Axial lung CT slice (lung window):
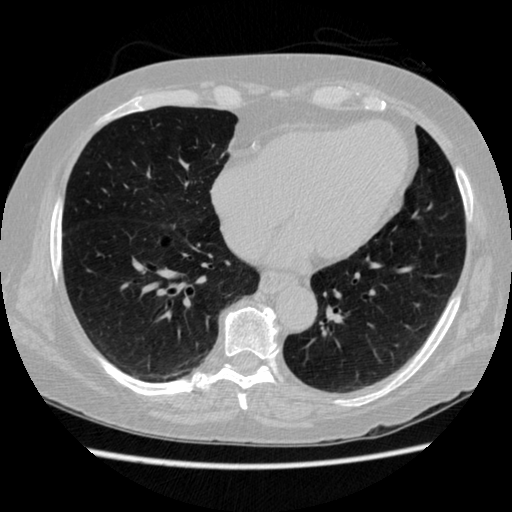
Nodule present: no